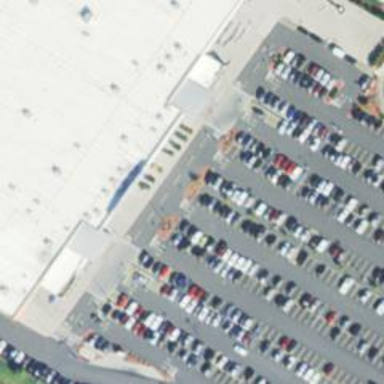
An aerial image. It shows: Supermarket.